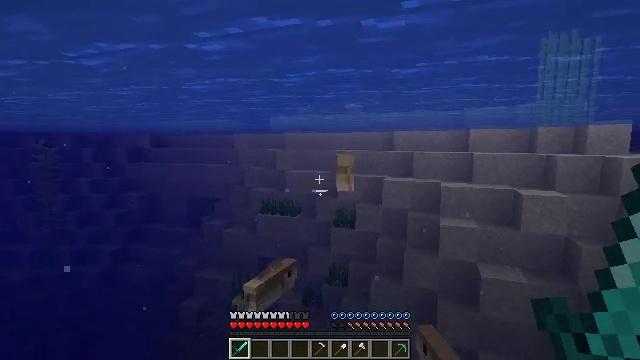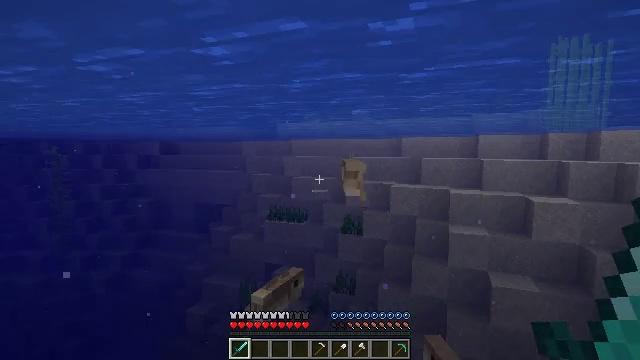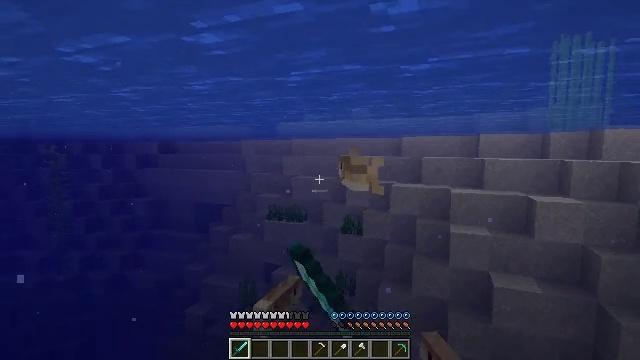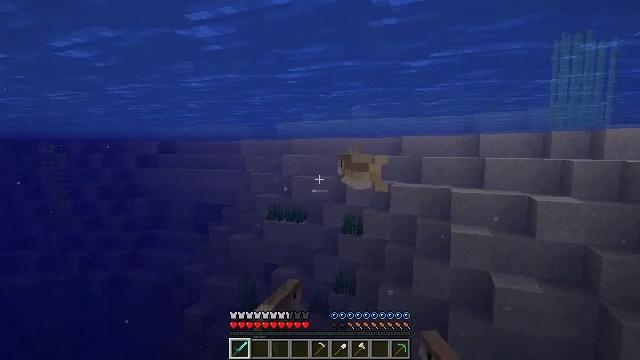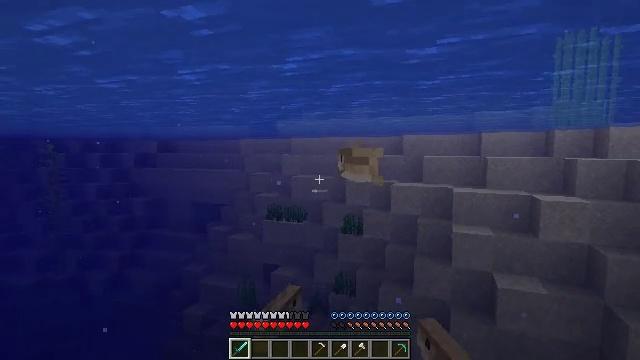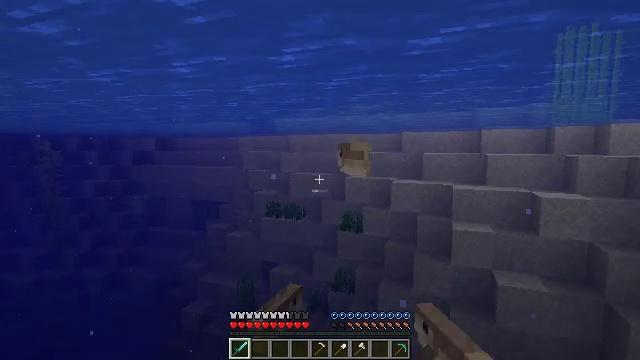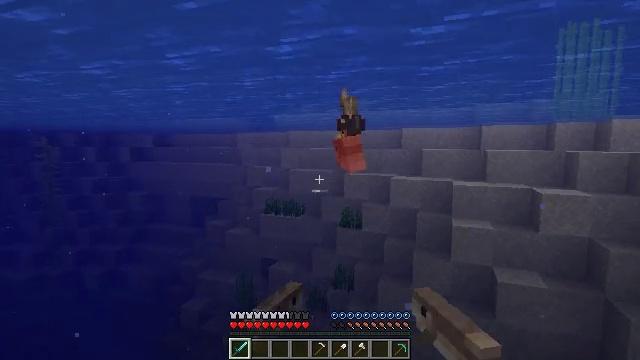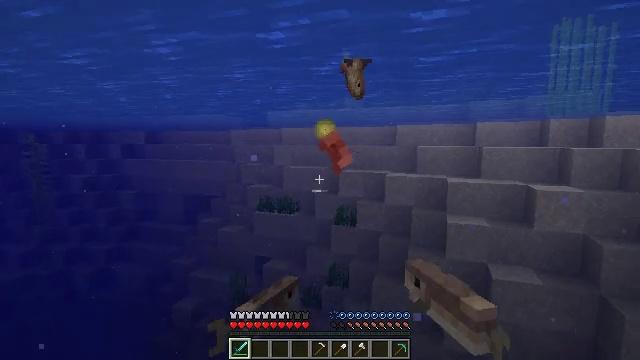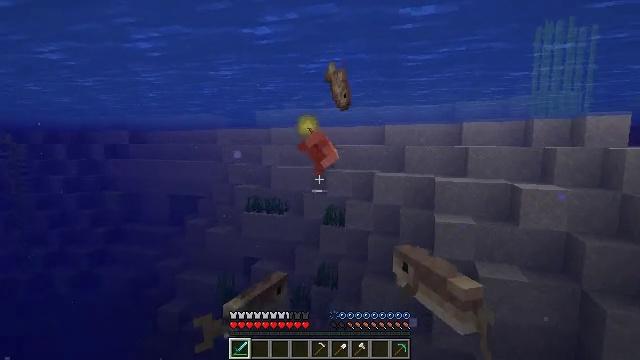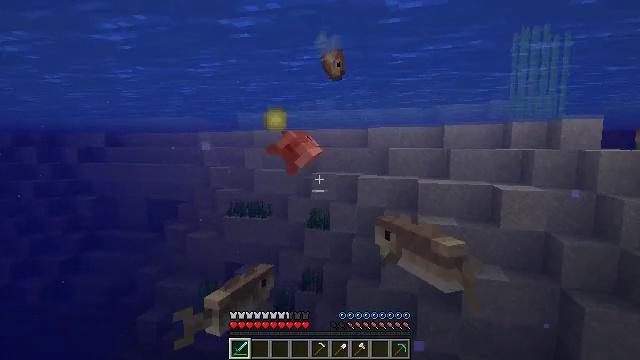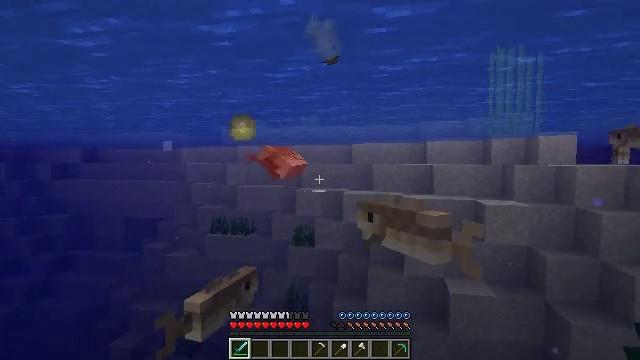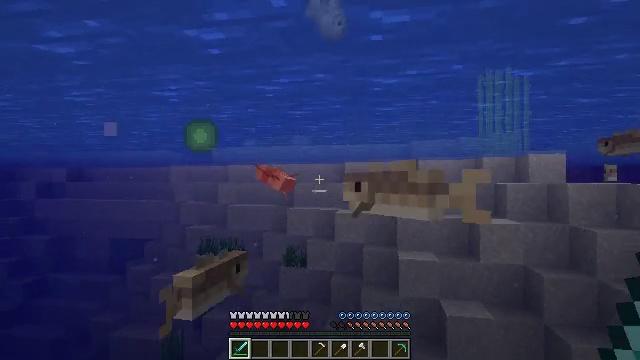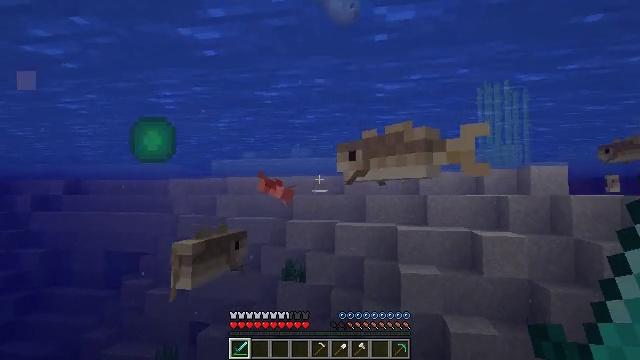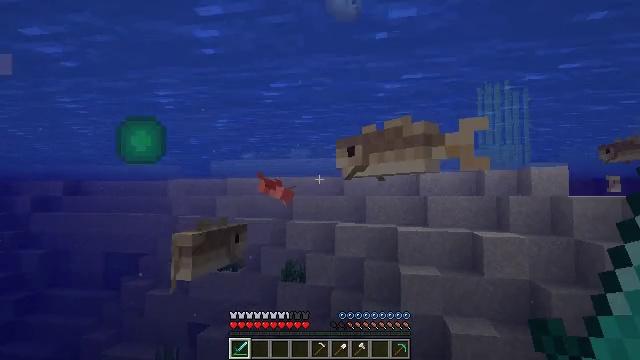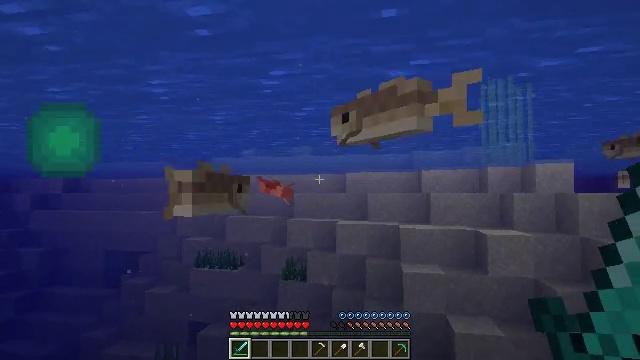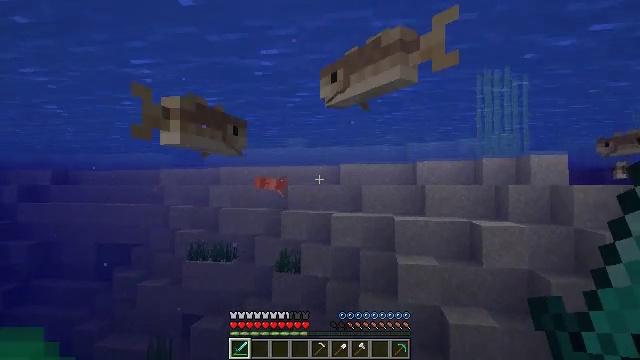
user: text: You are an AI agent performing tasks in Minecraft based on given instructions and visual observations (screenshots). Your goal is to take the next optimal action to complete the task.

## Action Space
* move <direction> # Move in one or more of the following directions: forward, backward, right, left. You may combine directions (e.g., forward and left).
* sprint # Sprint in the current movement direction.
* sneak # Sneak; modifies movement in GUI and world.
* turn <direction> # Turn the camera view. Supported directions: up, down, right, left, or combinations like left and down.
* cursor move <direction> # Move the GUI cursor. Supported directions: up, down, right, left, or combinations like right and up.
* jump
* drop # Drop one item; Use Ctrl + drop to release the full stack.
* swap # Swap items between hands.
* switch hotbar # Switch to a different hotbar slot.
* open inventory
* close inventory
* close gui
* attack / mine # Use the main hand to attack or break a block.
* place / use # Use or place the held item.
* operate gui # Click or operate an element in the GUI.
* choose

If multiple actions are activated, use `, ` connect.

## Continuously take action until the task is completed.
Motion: motion action
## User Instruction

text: Hunt fish.
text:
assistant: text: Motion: move forward, turn left and up, attack / mine
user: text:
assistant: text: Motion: move forward, attack / mine
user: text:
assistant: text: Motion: move forward, attack / mine
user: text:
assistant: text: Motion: move forward, attack / mine
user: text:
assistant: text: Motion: move forward
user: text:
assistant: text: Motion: move forward
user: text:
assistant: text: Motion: move forward, turn right
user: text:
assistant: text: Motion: move forward, turn right
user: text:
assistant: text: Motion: move forward, turn right
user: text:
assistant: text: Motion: move forward, turn right and up
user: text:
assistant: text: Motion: move forward, turn right and up
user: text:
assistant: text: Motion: move forward, turn up
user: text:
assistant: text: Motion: move forward
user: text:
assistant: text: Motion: move forward
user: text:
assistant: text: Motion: move forward, turn right and down
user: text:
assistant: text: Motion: move forward, turn right
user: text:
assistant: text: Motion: move forward, turn right and up
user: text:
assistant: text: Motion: move forward, turn right and up
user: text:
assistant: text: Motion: move forward, turn right and up, attack / mine
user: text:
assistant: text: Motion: move forward, attack / mine
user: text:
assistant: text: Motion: move forward, turn left and up, attack / mine
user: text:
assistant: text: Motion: move forward, turn left and up
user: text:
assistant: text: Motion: move forward, turn left and up
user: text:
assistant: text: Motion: move forward, turn left and up
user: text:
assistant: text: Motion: move forward, turn left and up
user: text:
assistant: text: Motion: move forward
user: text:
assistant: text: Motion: no_op
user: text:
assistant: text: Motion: turn left and down
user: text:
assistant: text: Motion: turn left and down
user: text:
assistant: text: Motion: turn left and down